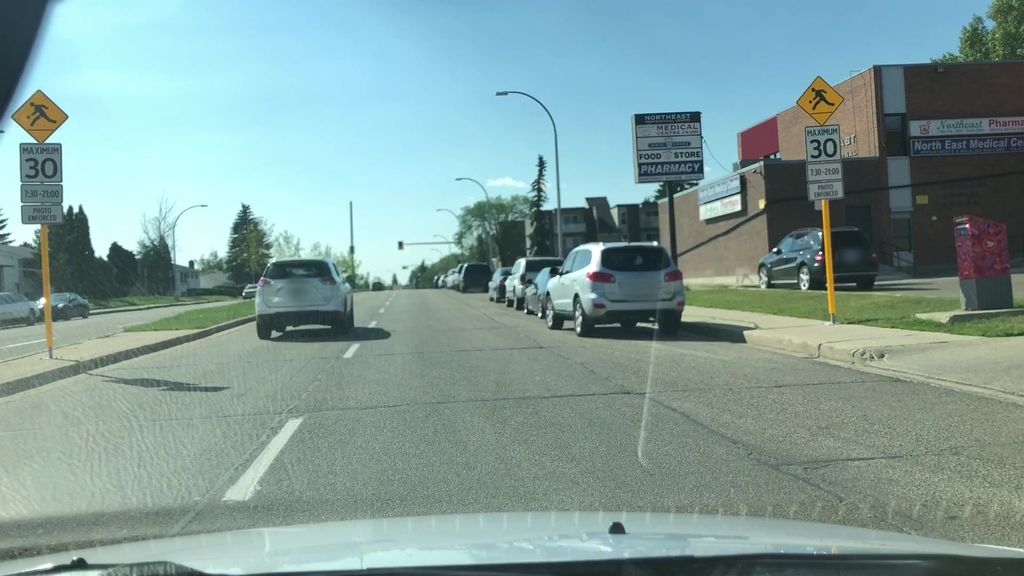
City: edmonton